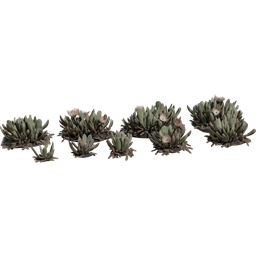
Label: nature